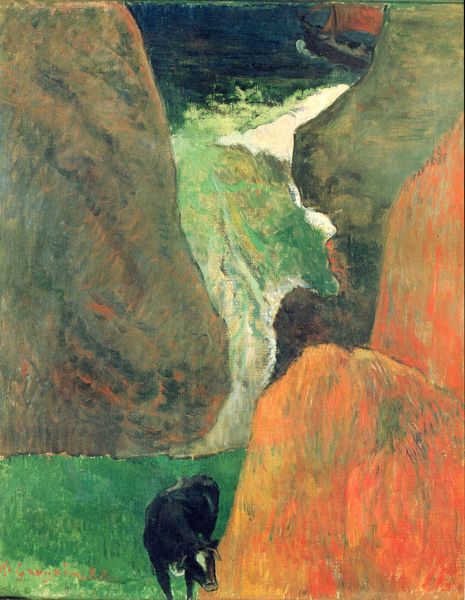
Titel: Über dem Abgrund
Künstler: Paul Gauguin
Standort: Paris
Institution: Musée des Arts Décoratifs
Schlagwörter: berg, blau, felsen, gemälde, gestein, hand, kopf, meer, wasser, weiß, fluss, gelb, grün, impressionismus, landschaft, sand, see, ufer, ausschnitt, braun, bunt, kreide, orange, schwarz, ölbild, eis, gras, haus, rot, schnee, tier, weg, wiese, expressionismus, flächig, malerei, stein, steine, bild, horn, signatur, öl, bach, feld, hügel, kühe, natur, vieh, weide, gewässer, rosa, wasserfall, boot, kahn, umrandung, fell, landschft, farbig, gischt, schiff, segel, segelboot, strand, welle, wellen, segelschiff, heu, abstrakt, berge, berghang, farben, fels, felswand, flächen, gebirge, gletscher, hang, modern, farbe, kuh, rind, alm, schlucht, primitivismus, schaum, strom, brandung, bretagne, wild, dunkelblau, schnauz, detail, monet, abstraktion, bucht, gauguin, aufsicht, rinder, bayern, alpen, farbflächen, lichtung, schweiz, konturen, kunst, pinselstrich, schnauze, dramatisch, schwart, flusstal, atmosphäre, hörner, nutztier, ochse, ochsen, stier, flächigkeit, munch, klamm, zelt, heuschober, pastellkreide, marc, franz marc, misthaufen, taureau, gisch, tiefblau, mulde, lichtstudie, muh, kug, cloisonnismus, abgegrenzt, farbenstudie, popnt aven, öl-gemälde, schweiße